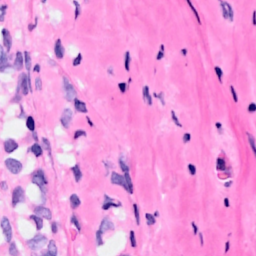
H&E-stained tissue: Breast